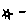
Label: sun